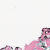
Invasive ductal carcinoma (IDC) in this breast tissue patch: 0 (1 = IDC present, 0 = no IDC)